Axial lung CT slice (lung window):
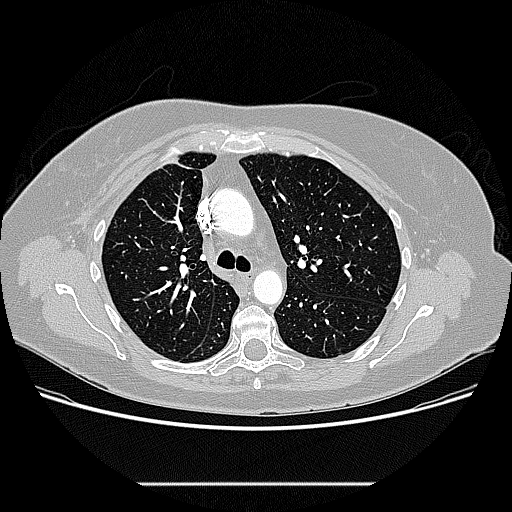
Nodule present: no